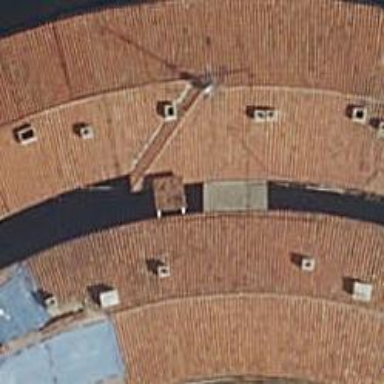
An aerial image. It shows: Apartments building with gabled roof that is oriented across.